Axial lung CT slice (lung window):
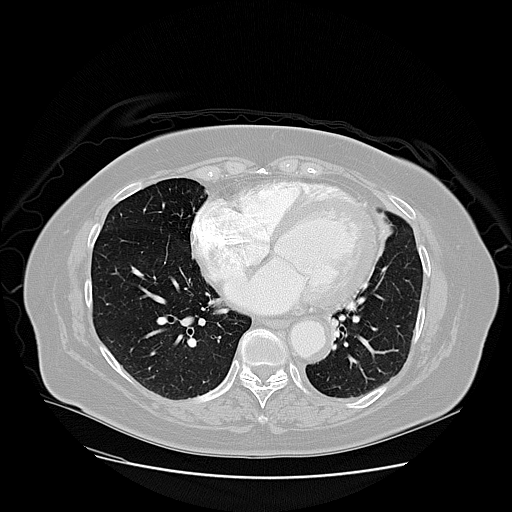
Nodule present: no